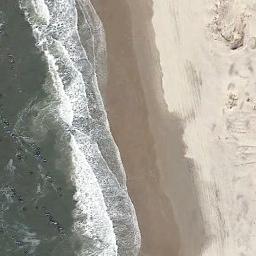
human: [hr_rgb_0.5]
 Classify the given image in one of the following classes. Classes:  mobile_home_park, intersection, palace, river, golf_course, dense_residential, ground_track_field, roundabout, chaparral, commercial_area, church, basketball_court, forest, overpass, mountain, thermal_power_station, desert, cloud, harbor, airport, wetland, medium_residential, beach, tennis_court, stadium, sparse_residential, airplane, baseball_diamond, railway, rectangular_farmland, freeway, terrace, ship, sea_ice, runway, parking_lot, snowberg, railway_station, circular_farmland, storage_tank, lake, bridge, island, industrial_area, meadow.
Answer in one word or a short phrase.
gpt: beach